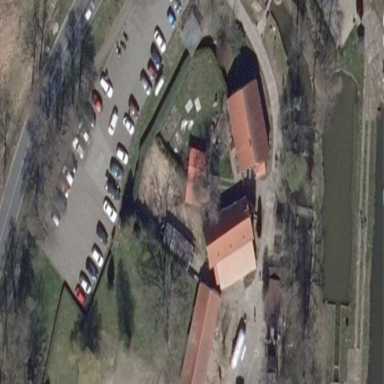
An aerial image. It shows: Parking area with surface.